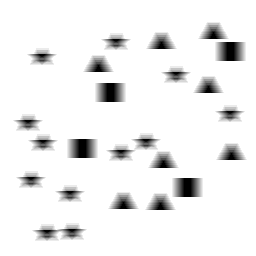
Squares: 4
Triangles: 8
Stars: 12
Total shapes: 24